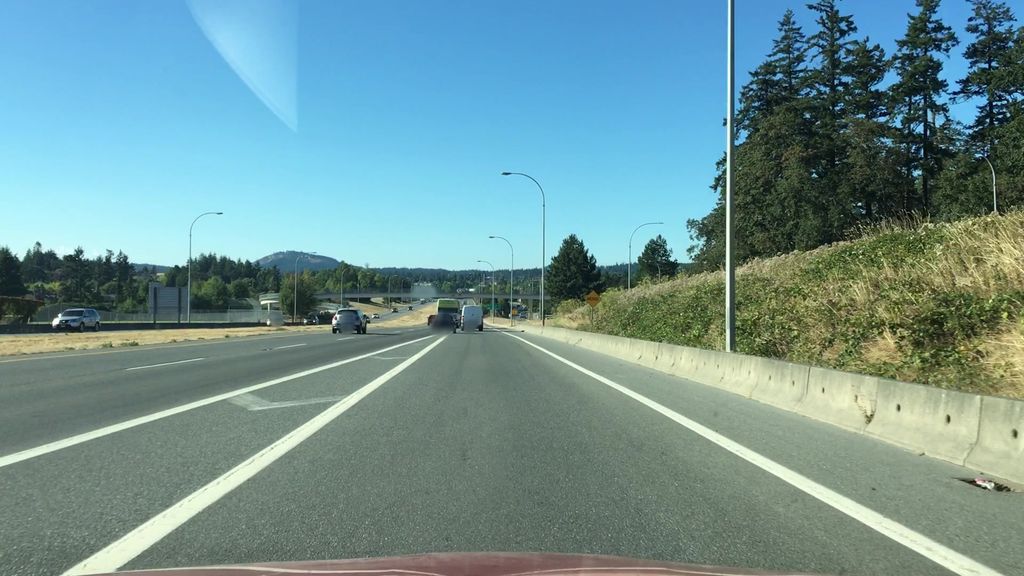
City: victoria